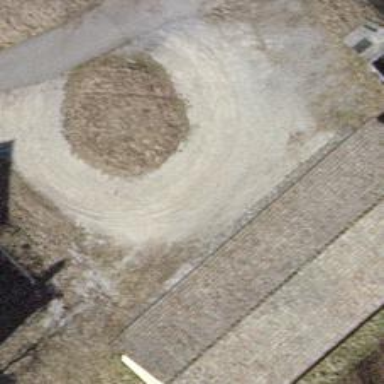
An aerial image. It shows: Service road with compacted surface.